Aerial crown-view tile of a tropical tree (Barro Colorado Island, Panama), acquired 20241112:
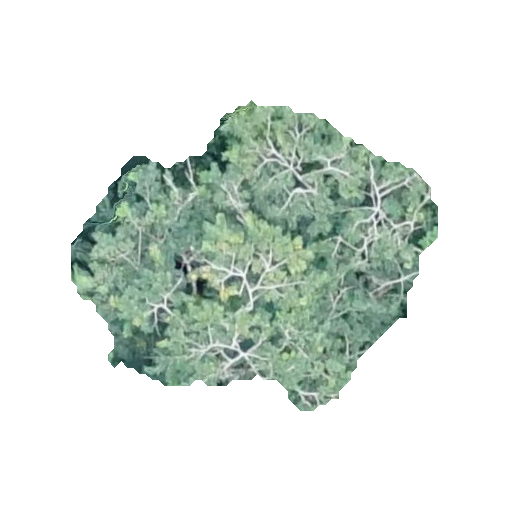
Species: Sapium glandulosum
GBIF accepted scientific name: Sapium glandulosum
Crown area: 116.986 m²